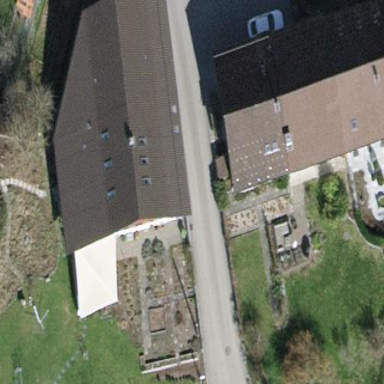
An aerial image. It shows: Building with tiled roof.